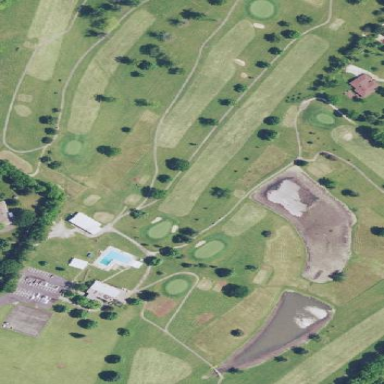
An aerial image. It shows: Golf course surrounded by greenery.